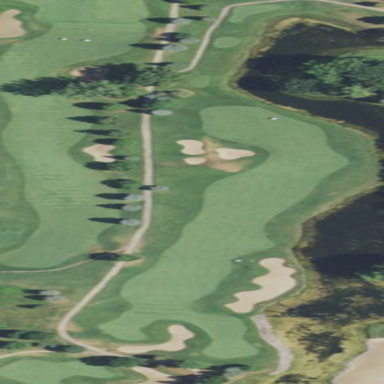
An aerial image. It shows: Rough area in golf course.